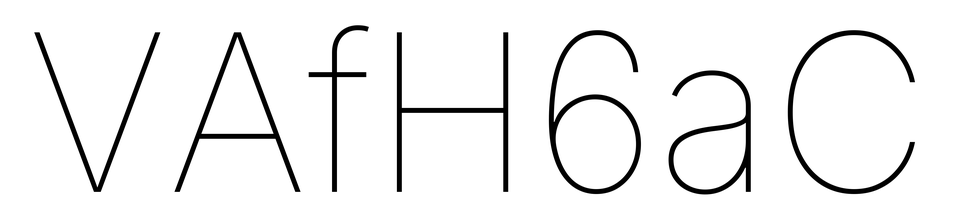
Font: Inter_Thin